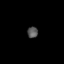
Tissue: lung
Cell type: Epithelial cells
Senescence score: 0.1733
Nuclear area (px): 115
Mean DAPI intensity: 85.565